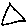
Label: triangle